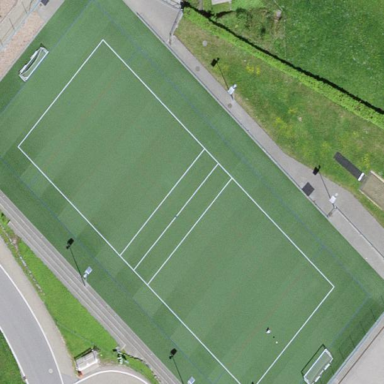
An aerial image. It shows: Soccer pitch designated for leisure and sports activities.